Field crop: maize
Growth stage: 1
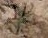
Species: salsola